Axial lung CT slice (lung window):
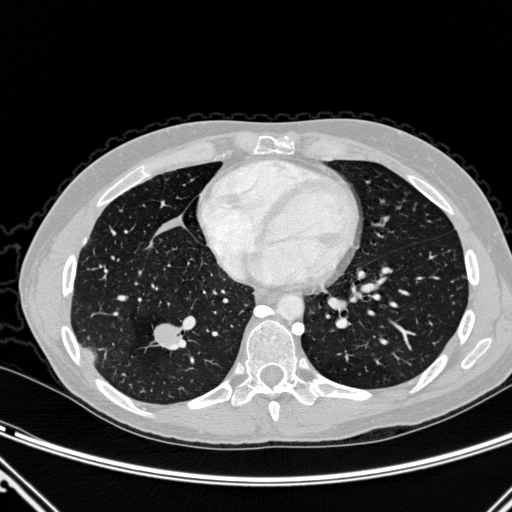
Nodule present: yes
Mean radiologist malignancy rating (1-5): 4.25